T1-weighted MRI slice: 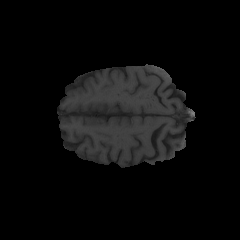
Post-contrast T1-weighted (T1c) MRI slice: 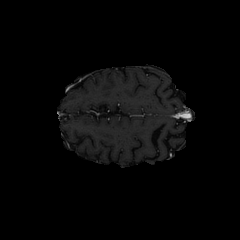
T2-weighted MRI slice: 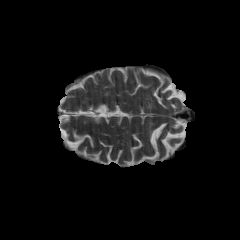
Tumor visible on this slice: no